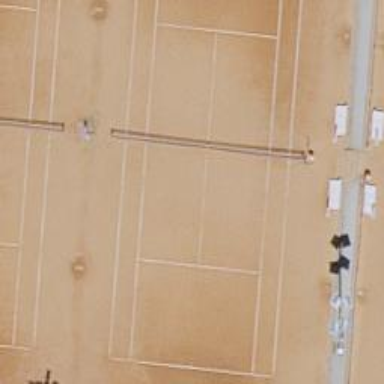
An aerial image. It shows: Tennis court on the leisure land pitch.